You are looking at the envelope spectrum of a bearing's vibration signal. The marked vertical lines are the theoretical fault frequencies for the outer race, inner race, rolling elements, and cage. Diagnose the bearing from this image, choosing from: normal, inner_race, outer_race, ball.
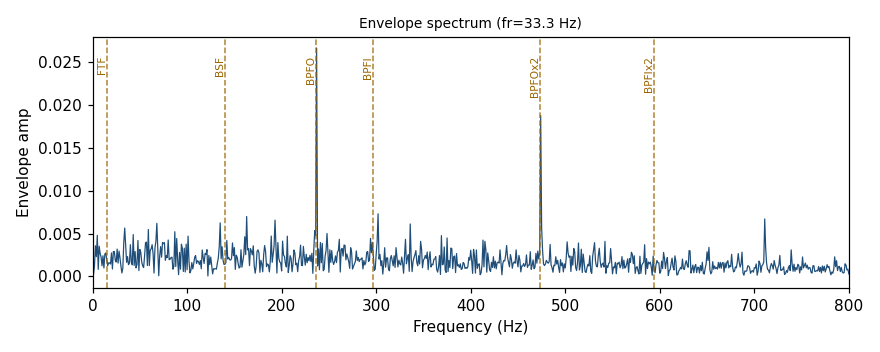
Answer: outer_race